Breast ultrasound image
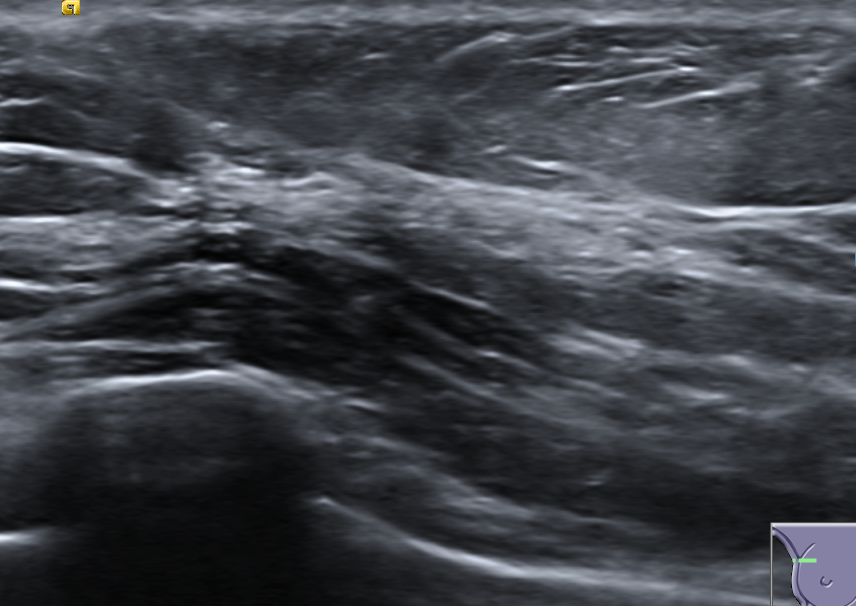
Diagnosis: normal